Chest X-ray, AP view. Patient: 62 years old, sex M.
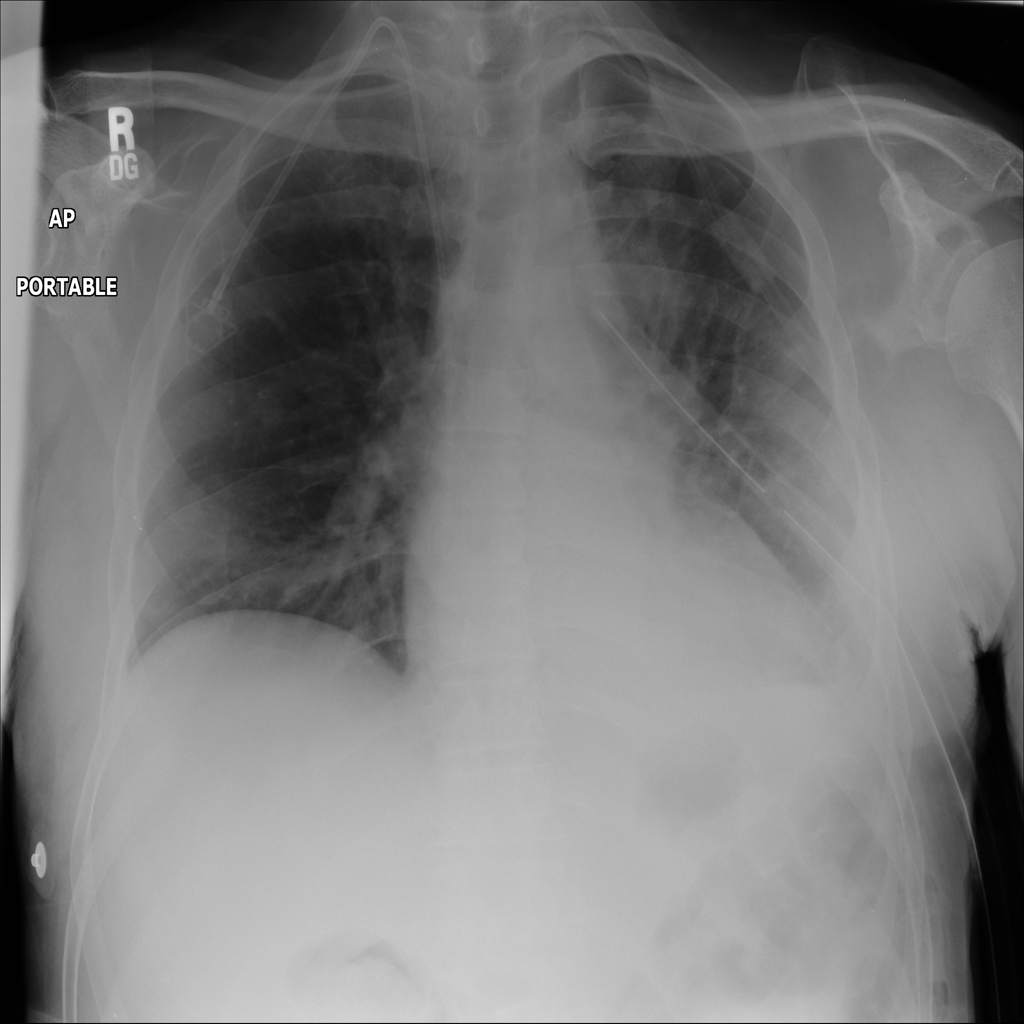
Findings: Effusion, Pneumothorax